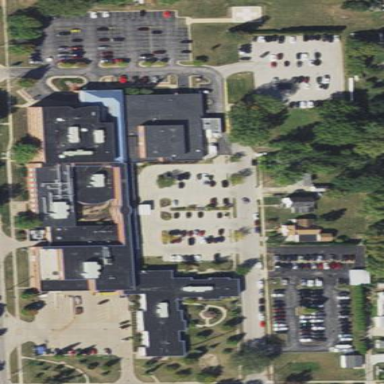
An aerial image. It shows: Hospital providing healthcare services.